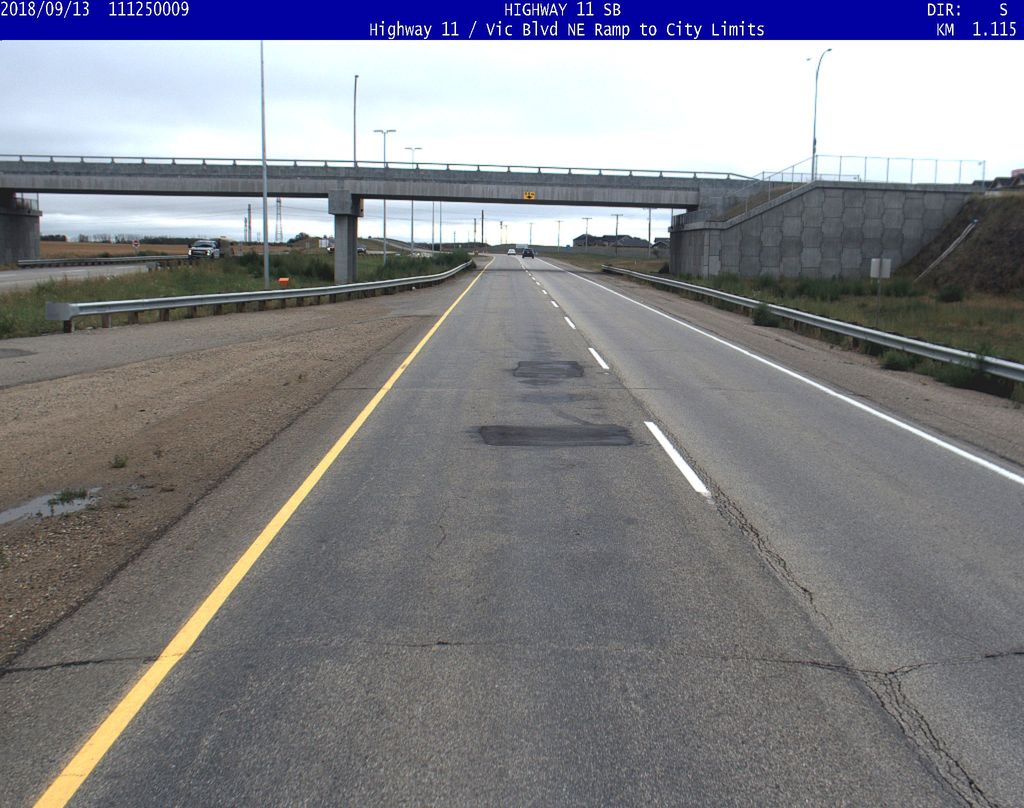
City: saskatoon